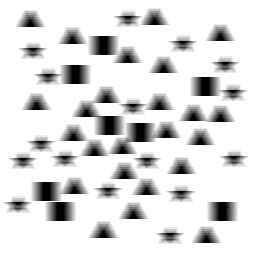
Squares: 8
Triangles: 24
Stars: 16
Total shapes: 48